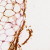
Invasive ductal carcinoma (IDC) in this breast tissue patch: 0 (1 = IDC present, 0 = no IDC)